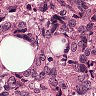
Metastatic tissue present: yes